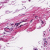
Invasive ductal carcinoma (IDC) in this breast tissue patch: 0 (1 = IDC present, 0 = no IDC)